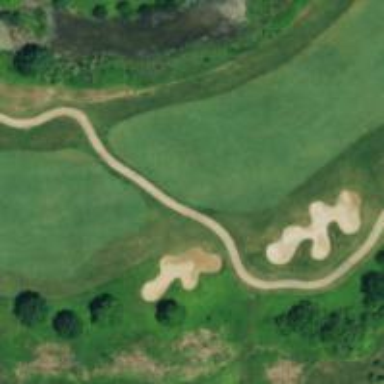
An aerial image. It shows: Golf hole.